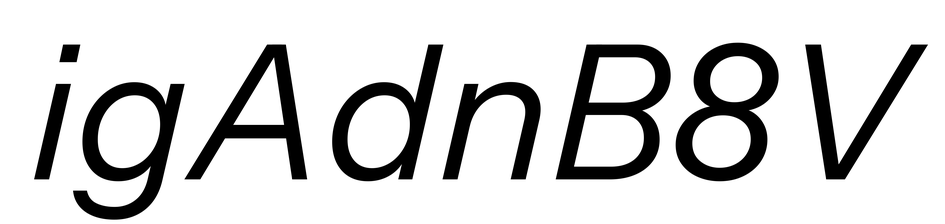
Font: InstrumentSans-Italic_Italic